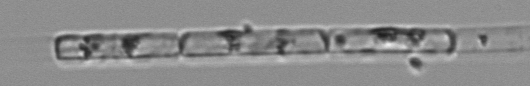
Label: Guinardia_delicatula